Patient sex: M
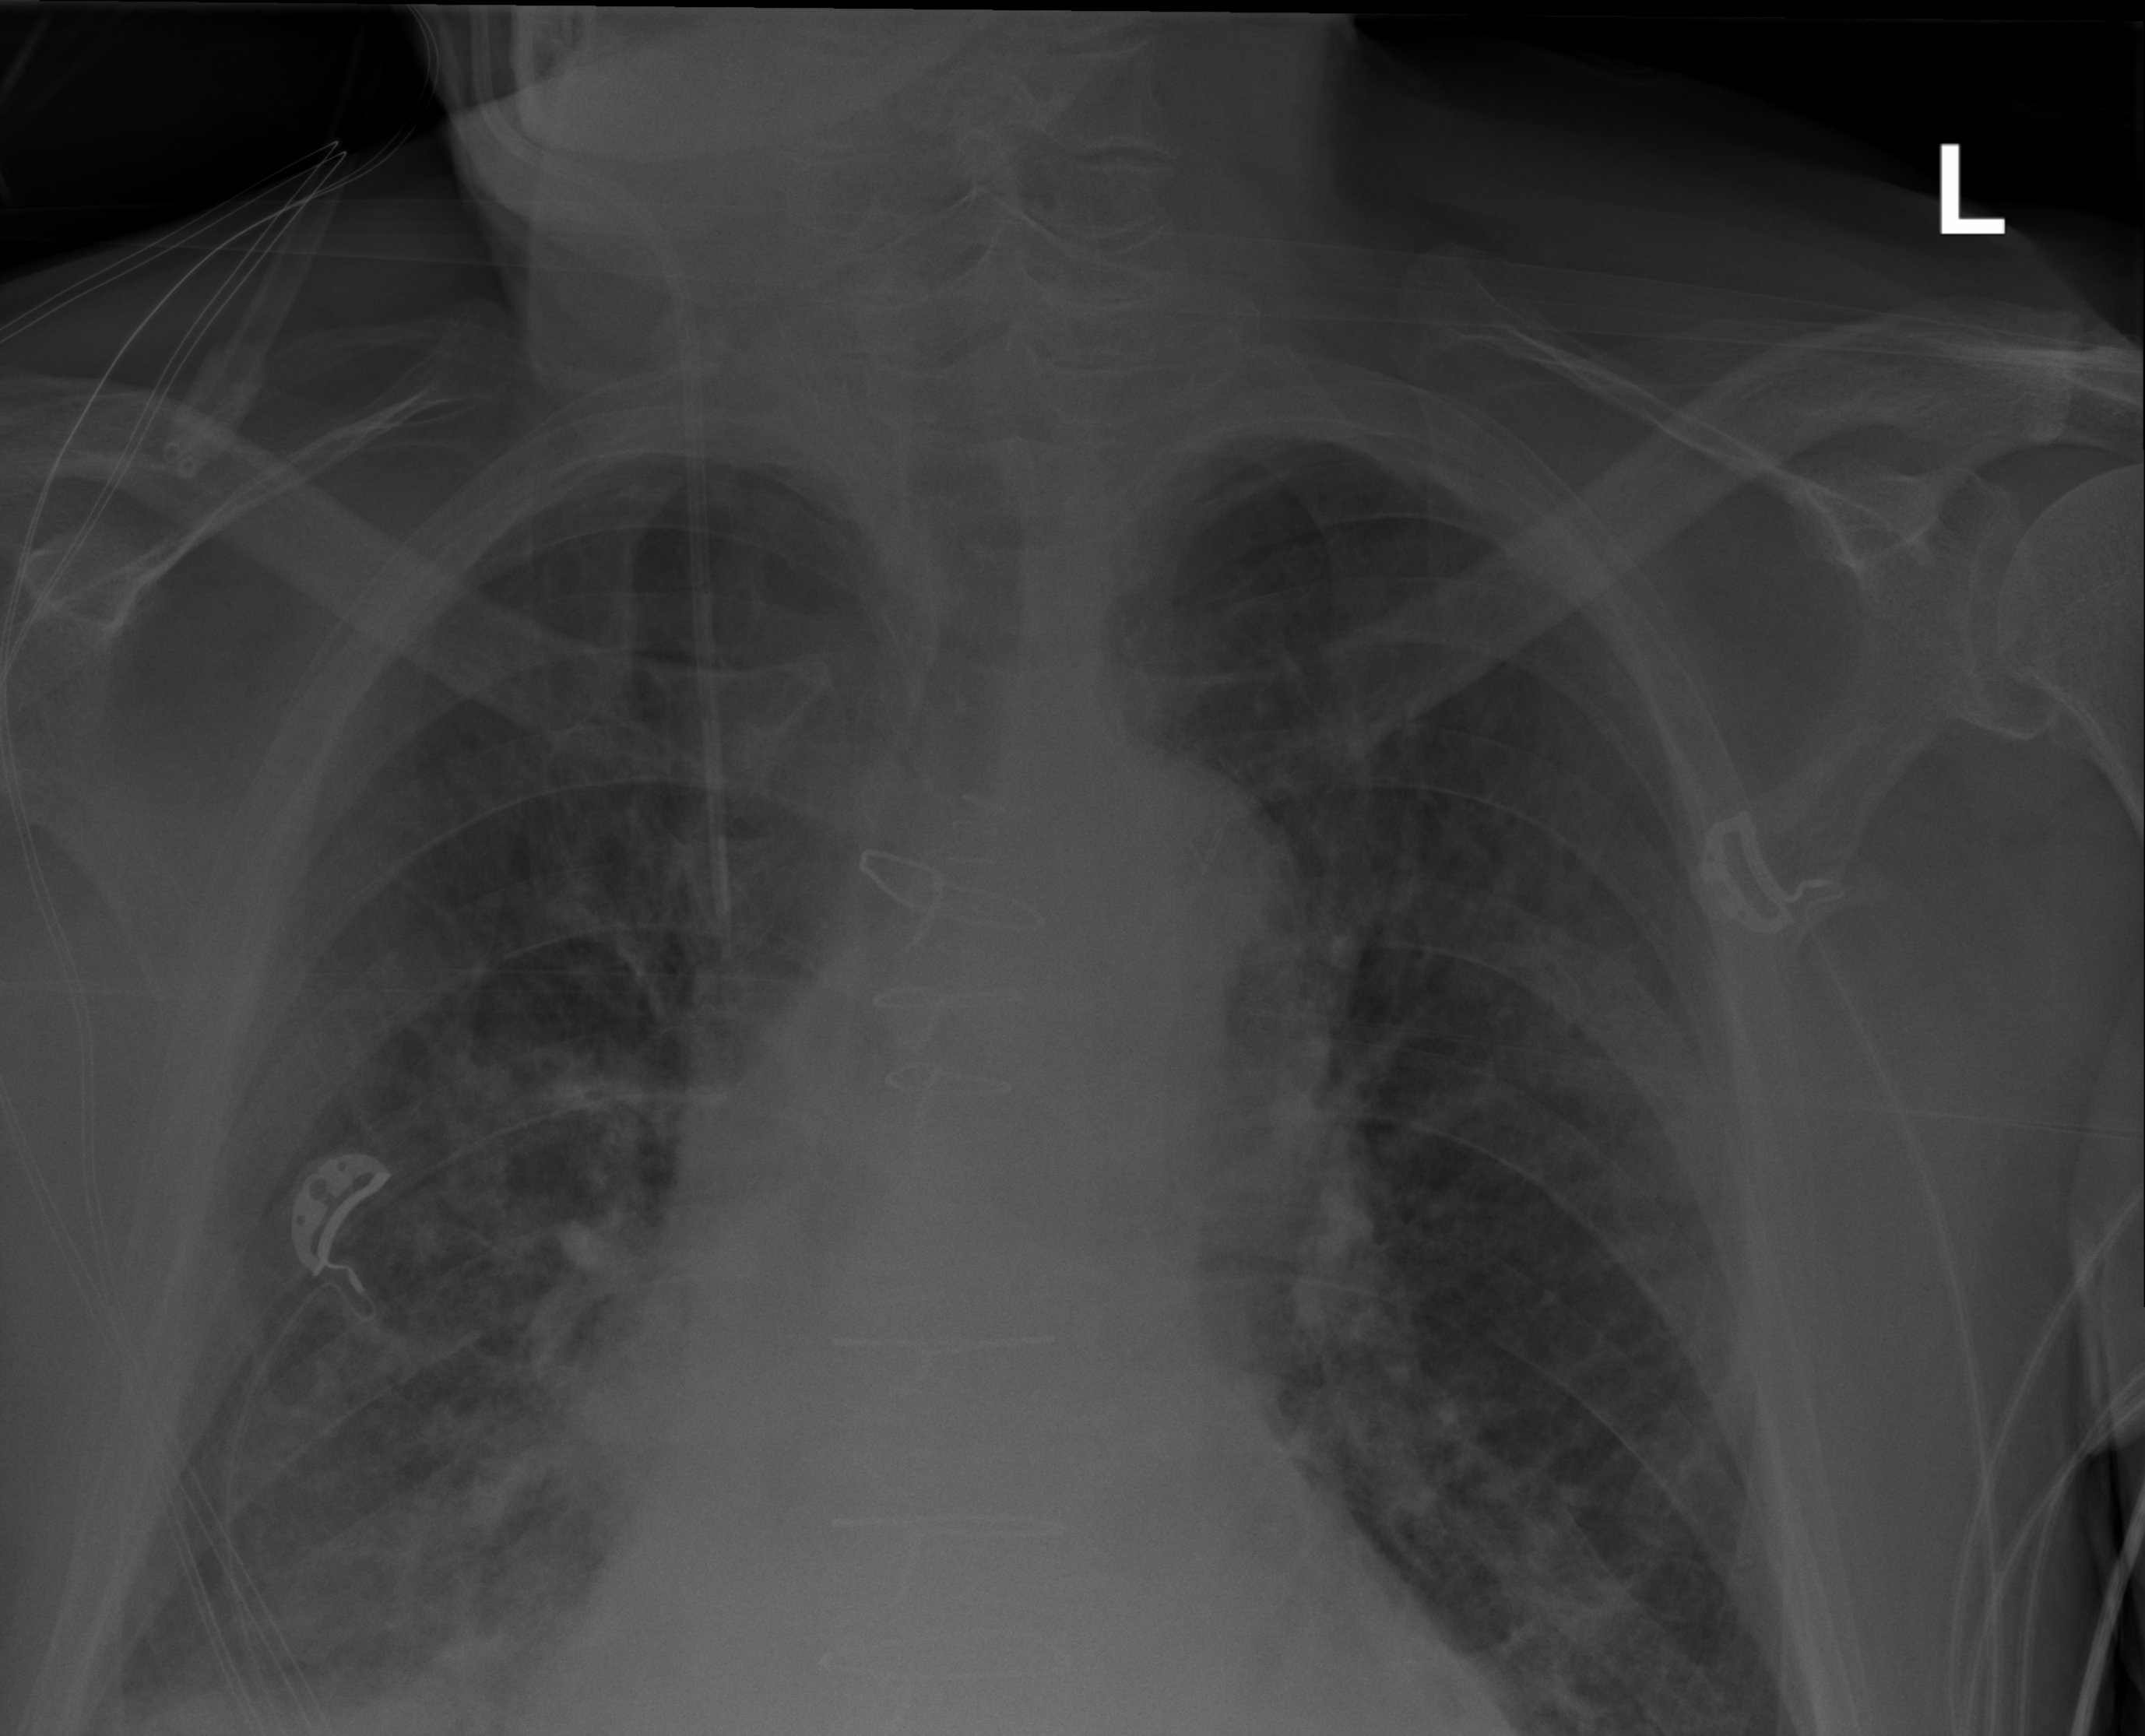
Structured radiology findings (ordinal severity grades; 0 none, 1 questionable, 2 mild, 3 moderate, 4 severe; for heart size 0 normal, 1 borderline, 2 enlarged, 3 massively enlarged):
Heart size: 1
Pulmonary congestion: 2
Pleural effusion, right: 0
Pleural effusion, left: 0
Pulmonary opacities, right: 3
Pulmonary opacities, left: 2
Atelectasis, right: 2
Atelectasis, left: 2